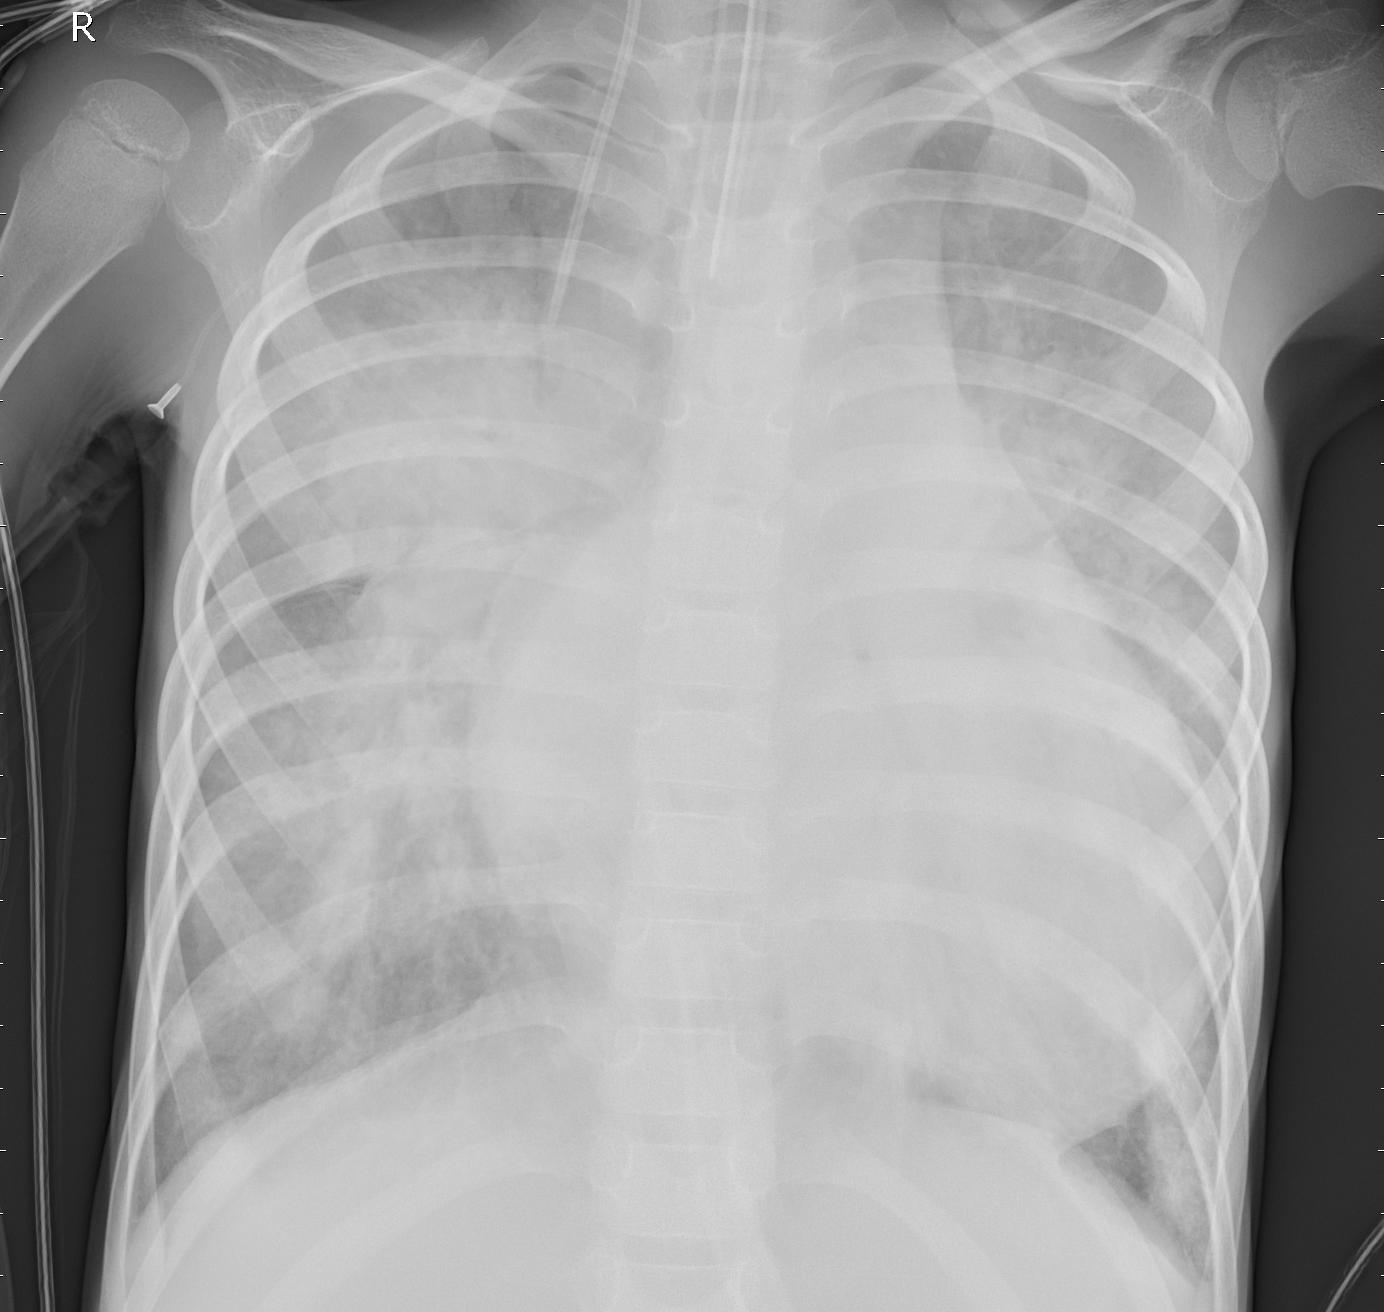
Diagnosis: PNEUMONIA